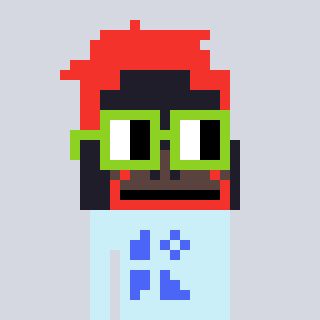
a pixel art character with square light green glasses, a orangutan-shaped head and a cold-colored body on a cool background